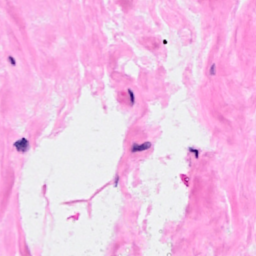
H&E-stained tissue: Breast